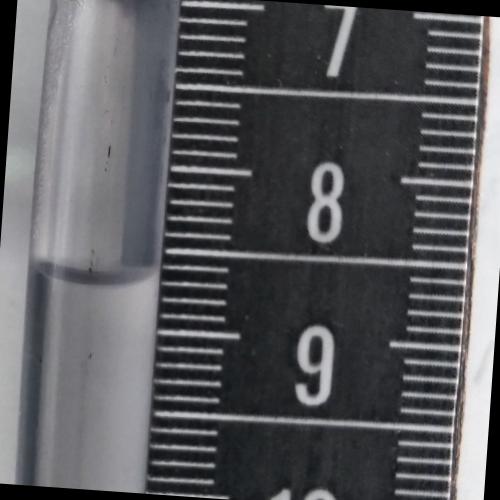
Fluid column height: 8.7 cm